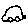
Label: car